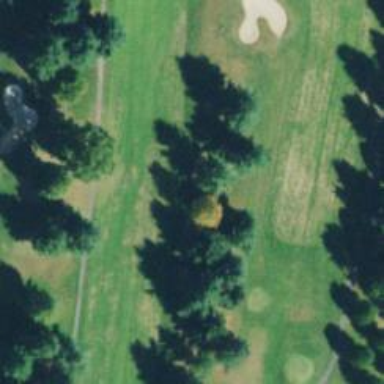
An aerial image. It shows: View of golf hole.